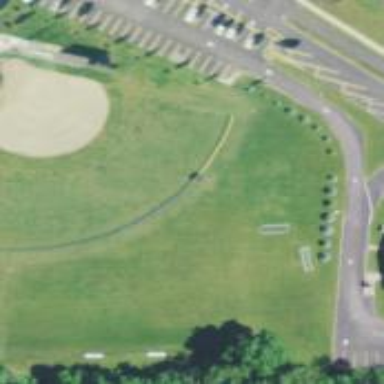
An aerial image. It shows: Softball pitch for leisure sports.